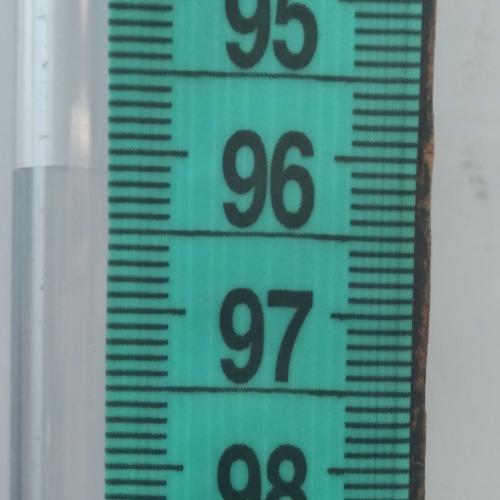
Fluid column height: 96.1 cm